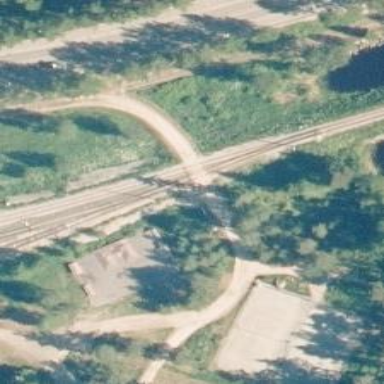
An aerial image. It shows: Railway crossing.